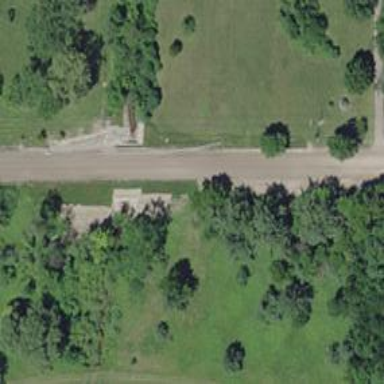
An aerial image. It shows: Residential road with bridge.